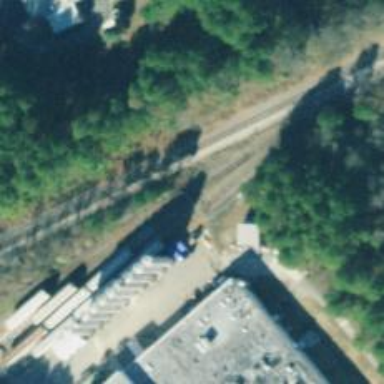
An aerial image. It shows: Rail spur service.